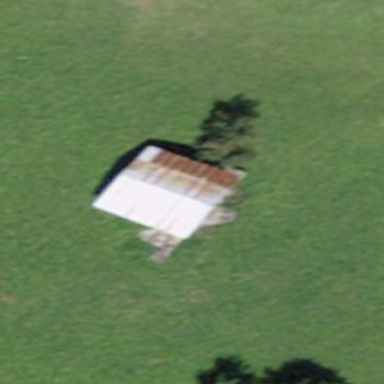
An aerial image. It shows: Barn.